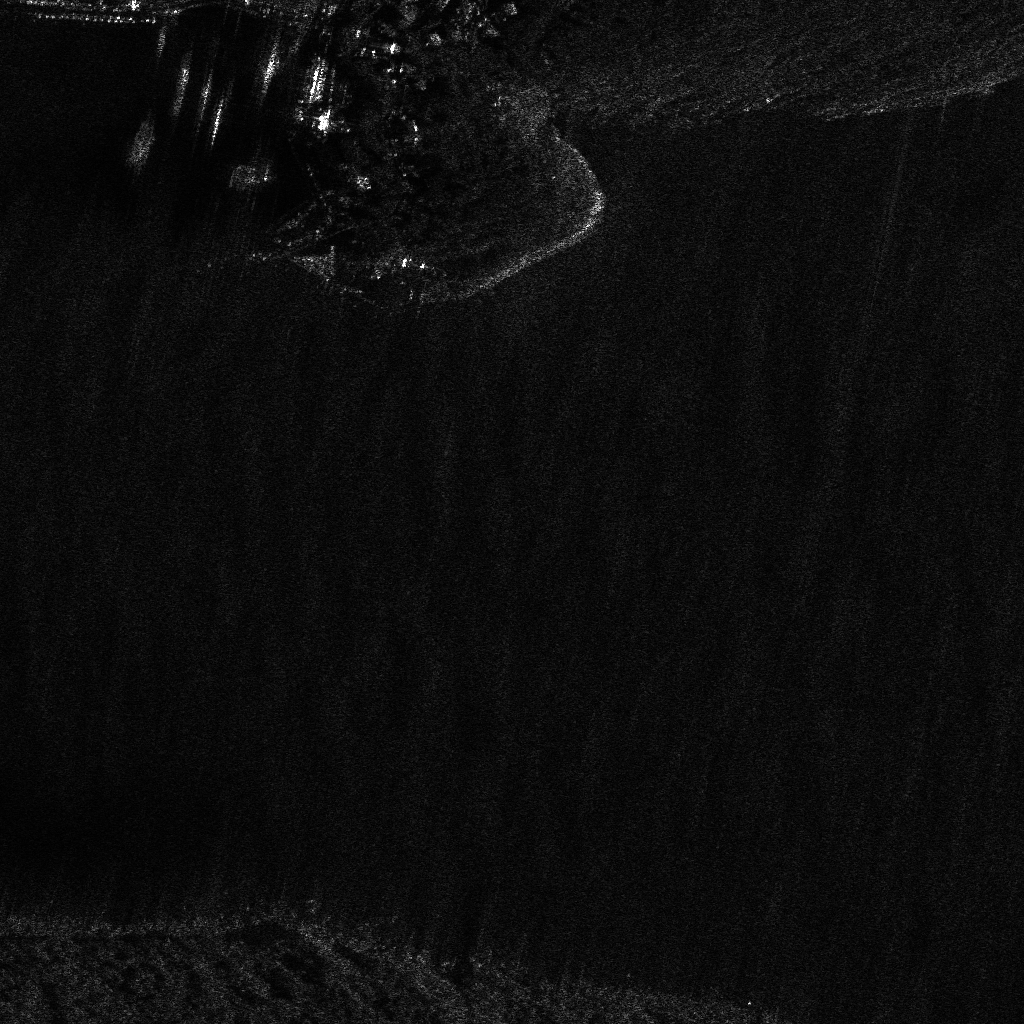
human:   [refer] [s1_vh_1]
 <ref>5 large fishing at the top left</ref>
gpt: <box>[[25, 2, 26, 9, 12], [16, 4, 18, 10, 12], [20, 7, 21, 14, 12], [19, 6, 20, 12, 12], [12, 10, 14, 16, 9]]</box>